Question: I have a test database design like this:

The following is the pseudo-code:
'''
//BhillHeader
public class BillHeader
{
public BillHeader()
{
BillDetails = new List<BillDetail>();
}
public virtual int BillNo { get; set; }
public virtual IList<BillDetail> BillDetails { get; set; }
public virtual decimal Amount { get; set; }
public virtual void AddDetail(BillDetail billdet)
{
BillDetails.Add(billdet);
}
}
//BillHeader Map
public class BillHeaderMap : ClassMap<BillHeader>
{
public BillHeaderMap()
{
Table("BillHeader");
LazyLoad();
Id(x => x.BillNo).GeneratedBy.Identity().Column("BillNo");
Map(x => x.Amount).Column("Amount").Not.Nullable();
HasMany(x => x.BillDetails).KeyColumn("BillNo").Cascade.All().Inverse();
}
}
//BillDetail
public class BillDetail
{
public BillDetail() { }
public virtual int BillID { get; set; }
public virtual int SeqNo { get; set; }
public virtual BillHeader BillHeader { get; set; }
public virtual decimal Amt { get; set; }
public override bool Equals(object obj)
{
var other = obj as BillDetail;
if (ReferenceEquals(null, other)) return false;
if (ReferenceEquals(this, other)) return true;
return this.BillID == other.BillID &&
this.SeqNo == other.SeqNo;
}
public override int GetHashCode()
{
unchecked {
int hash = GetType().GetHashCode();
hash = (hash * 31) ^ SeqNo.GetHashCode();
hash = (hash * 31) ^ BillID.GetHashCode();
return hash;
}
}
}
//BillDetail Map
public class BillDetailMap : ClassMap<BillDetail>
{
public BillDetailMap()
{
Table("BillDetail");
LazyLoad();
CompositeId().KeyProperty(x => x.BillID, "BillNo").KeyProperty(x => x.SeqNo, "SeqNo");
References(x => x.BillHeader).Column("BillNo");
Map(x => x.Amt).Column("Amt").Not.Nullable();
}
}
//-----------------------------------------------------------------------------------------------------------------------------
//Program
public createBillNo()
{
var sessionFactory = CreateSessionFactory();
using (var session = sessionFactory.OpenSession()) {
using (var sqlTrans = session.BeginTransaction()) {
BillHeader billNo1 = new BillHeader() { Amount = 2500.00M};
BillDetail bh11 = new BillDetail() { SeqNo = 1, Amt = 200.00M };
BillDetail bh12 = new BillDetail() { SeqNo = 2, Amt = 300.00M };
BillDetail bh13 = new BillDetail() { SeqNo = 3, Amt = 500.00M };
AddBillDetailsToBillHeader(billNo1, bh11, bh12, bh13);
session.SaveOrUpdate(billNo1);
sqlTrans.Commit();
}
}
}
private void AddBillDetailsToBillHeader(BillHeader billHeader, params BillDetail[] billDetails)
{
foreach (var billdet in billDetails) {
billHeader.AddDetail(billdet);
billdet.BillHeader = billHeader;
}
}
'''
When I run this I'm getting the following exception:
> Invalid index 3 for this SqlParameterCollection with Count=3
Please help me to resolve this issue.
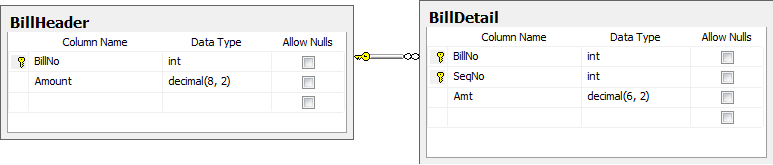
Answer: most probably because column "BillNo" is mapped twice, it tries to add 2 parameter for 1 column, hence the outOfRange error. move the reference into the compositekey
'''
CompositeId()
.KeyReference(x => x.BillHeader, "BillNo")
.KeyProperty(x => x.SeqNo, "SeqNo");
// References(x => x.).Column("BillNo"); <-- Remove
'''